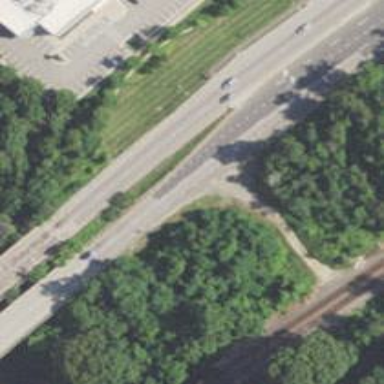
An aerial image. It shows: Asphalt road classified as primary highway.